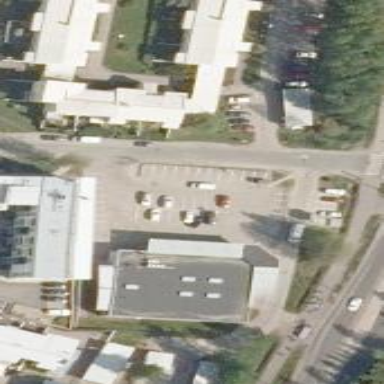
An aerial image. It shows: Commercial area.